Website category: sports
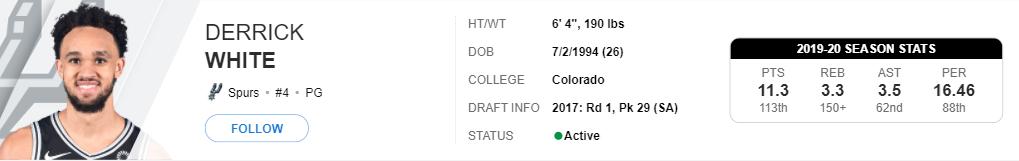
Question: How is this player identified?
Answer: Derrick White

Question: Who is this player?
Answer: Derrick White

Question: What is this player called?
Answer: Derrick White

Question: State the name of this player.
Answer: Derrick White

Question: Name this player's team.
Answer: Spurs

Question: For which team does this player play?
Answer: Spurs

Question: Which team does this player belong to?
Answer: Spurs

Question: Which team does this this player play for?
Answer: Spurs

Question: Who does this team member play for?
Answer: Spurs

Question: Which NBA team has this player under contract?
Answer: Spurs

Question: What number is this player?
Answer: #4

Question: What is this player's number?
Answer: #4

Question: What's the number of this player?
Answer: #4

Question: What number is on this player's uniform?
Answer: #4

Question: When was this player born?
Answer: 7/2/1994

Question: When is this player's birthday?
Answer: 7/2/1994

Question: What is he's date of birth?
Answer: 7/2/1994

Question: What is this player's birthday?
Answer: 7/2/1994

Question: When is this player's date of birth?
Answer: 7/2/1994

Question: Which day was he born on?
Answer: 7/2/1994

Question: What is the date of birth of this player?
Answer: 7/2/1994

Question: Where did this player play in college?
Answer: Colorado

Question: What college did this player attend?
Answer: Colorado

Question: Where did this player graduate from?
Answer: Colorado

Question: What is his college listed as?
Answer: Colorado

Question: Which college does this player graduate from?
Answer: Colorado

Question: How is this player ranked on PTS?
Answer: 11.3

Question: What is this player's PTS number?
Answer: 11.3

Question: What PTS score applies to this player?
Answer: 11.3

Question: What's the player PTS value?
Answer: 11.3

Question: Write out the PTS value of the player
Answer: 11.3

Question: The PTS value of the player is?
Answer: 11.3

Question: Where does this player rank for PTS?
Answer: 113th

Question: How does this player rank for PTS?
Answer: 113th

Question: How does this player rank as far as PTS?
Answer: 113th

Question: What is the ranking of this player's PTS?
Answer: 113th

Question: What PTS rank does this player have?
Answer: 113th

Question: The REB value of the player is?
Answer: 3.3

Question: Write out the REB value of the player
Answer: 3.3

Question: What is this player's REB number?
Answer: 3.3

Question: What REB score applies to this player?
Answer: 3.3

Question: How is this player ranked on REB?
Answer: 3.3

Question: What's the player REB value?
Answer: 3.3

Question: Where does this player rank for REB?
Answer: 150+

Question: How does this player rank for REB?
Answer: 150+

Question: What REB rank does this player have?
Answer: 150+

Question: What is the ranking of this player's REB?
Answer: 150+

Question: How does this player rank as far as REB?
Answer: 150+

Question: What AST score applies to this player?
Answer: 3.5

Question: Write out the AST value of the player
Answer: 3.5

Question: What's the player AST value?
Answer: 3.5

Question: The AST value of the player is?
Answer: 3.5

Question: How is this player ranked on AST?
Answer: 3.5

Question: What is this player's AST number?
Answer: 3.5

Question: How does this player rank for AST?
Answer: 62nd

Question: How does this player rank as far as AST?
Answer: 62nd

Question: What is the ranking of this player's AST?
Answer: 62nd

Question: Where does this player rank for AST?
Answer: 62nd

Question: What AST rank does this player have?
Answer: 62nd

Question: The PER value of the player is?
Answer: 16.46

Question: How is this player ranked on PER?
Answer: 16.46

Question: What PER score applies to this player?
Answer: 16.46

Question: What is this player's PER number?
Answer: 16.46

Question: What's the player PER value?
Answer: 16.46